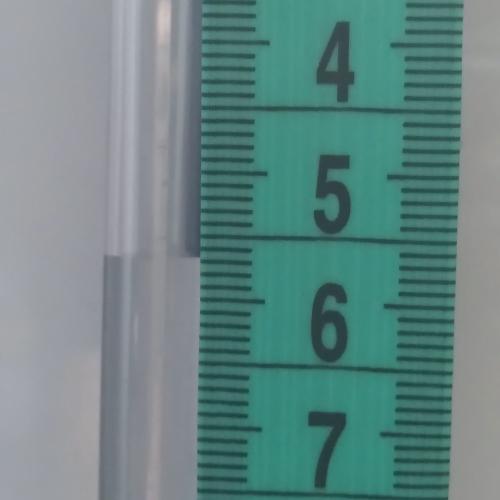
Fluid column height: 5.7 cm